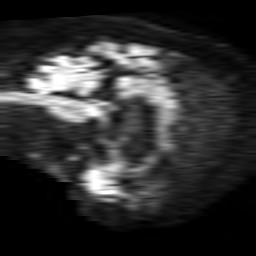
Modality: TRACE
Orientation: sagittal
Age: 87
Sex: male
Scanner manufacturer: philips
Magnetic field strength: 1.5 T
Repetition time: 3.504 s
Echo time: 0.07039 s